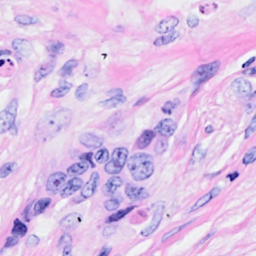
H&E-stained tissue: Breast